Question: I downloaded the HTML5 Boilerplate template from here <URL>.
When I opened it to preview the template; I see an odd space on the top. It can be seen on their online demo also: <URL>

I see this on the following:
- - -
---
CSS In Use:
- <URL>
---
I had a look at the page's html source and the css stylesheets. I can't figure out where this odd spacing on top of '<p>' tag is coming from.
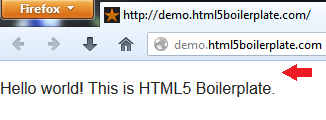
Answer: It's default user agent style
'''
p {
display: block;
-webkit-margin-before: 1em;
-webkit-margin-after: 1em;
-webkit-margin-start: 0px;
-webkit-margin-end: 0px;
}
'''
You need to define your own style for '<p>' element.
Is that what you mean?